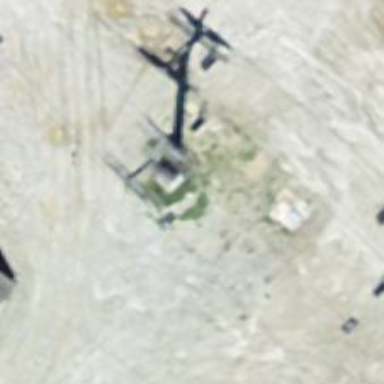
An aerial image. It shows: Pylon used for aerialway.